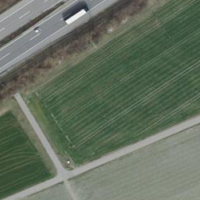
EUNIS habitat code: 57
Species observed at this site:
Centaurea cyanus
Papaver rhoeas